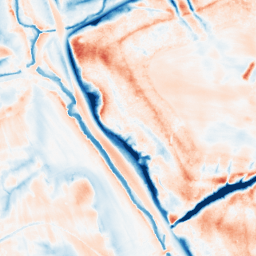
Category: trend_removal
Decomposition family: local_polynomial
Decomposition parameters: window_size: 31
degree: 3
Upsampling method: sinc_hamming
Upsampling parameters: scale: 2
kernel_size: 4
Upsampling scale: 2